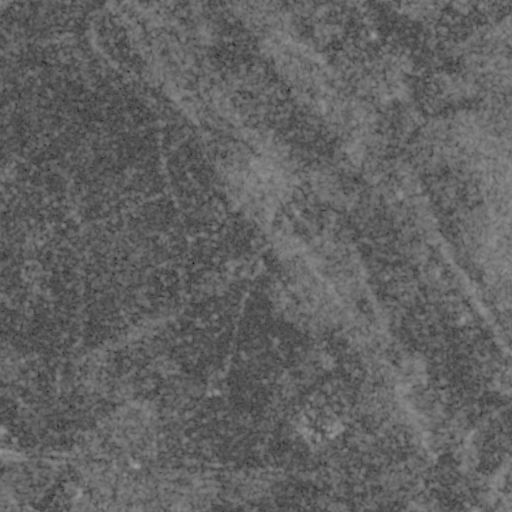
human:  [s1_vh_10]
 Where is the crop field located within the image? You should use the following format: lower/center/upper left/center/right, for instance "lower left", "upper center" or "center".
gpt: The crop field is located in the upper left of the image.
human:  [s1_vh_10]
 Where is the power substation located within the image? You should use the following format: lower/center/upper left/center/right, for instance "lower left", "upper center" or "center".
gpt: The power substation is located in the center of the image.
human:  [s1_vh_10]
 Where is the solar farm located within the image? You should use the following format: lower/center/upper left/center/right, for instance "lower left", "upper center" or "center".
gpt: The solar farm is located in the center left of the image.
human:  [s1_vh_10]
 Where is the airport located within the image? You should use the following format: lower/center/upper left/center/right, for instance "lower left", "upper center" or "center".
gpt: There is no airport in the image.

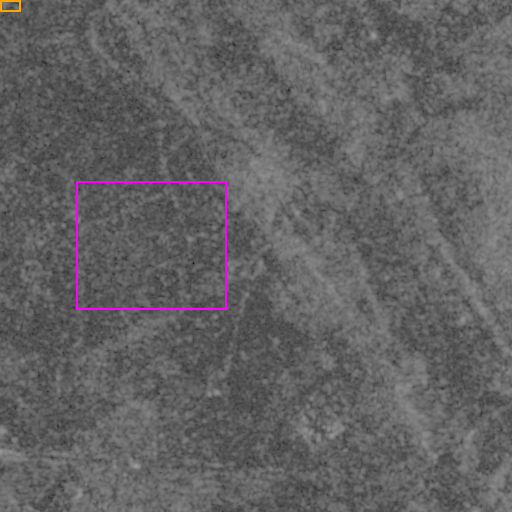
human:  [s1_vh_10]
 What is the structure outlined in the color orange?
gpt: The structure outlined in orange is a crop field.
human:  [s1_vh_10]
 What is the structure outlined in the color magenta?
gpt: The structure outlined in magenta is a solar farm.
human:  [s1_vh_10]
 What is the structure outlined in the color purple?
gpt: There is no purple outline.